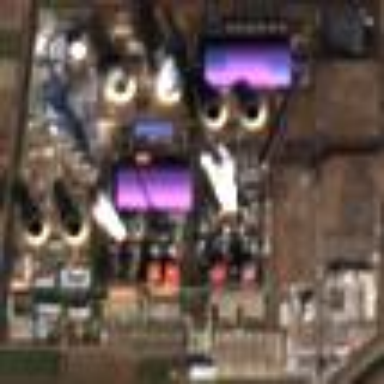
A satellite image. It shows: Industrial area with coal power plant.